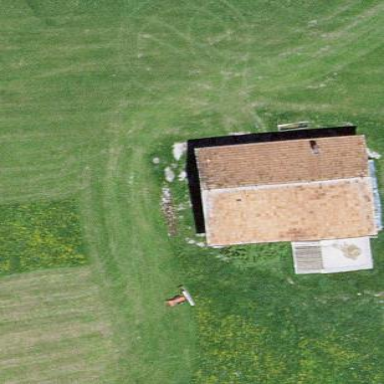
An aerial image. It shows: Farm auxiliary building.